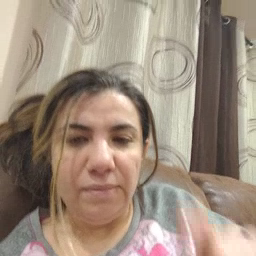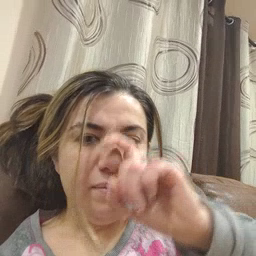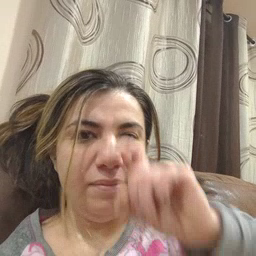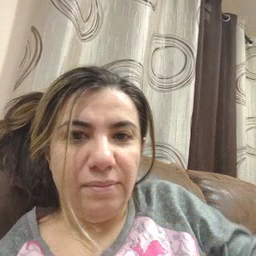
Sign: doll